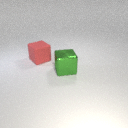
large red rubber cube behind large green metal cube